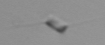
Label: Chaetoceros_tenuissimus